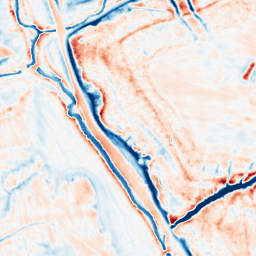
Category: edge_preserving
Decomposition family: anisotropic_diffusion
Decomposition parameters: iterations: 50
kappa: 100
gamma: 0.2
Upsampling method: linear_exact
Upsampling parameters: scale: 2
Upsampling scale: 2